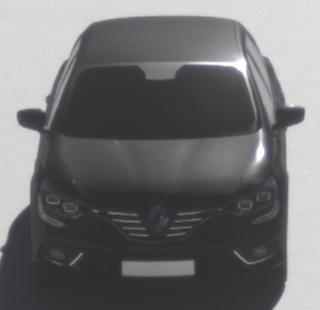
Make: Renault
Model: Mégane ENERGY TCe 100
Detailed model: Mégane (IV)
Model produced from: 2016/03
Model produced until: 2018/08
Doors: 5
Color: black
Road condition: dry road
Daytime: morning or afternoon
Contrast: high contrast